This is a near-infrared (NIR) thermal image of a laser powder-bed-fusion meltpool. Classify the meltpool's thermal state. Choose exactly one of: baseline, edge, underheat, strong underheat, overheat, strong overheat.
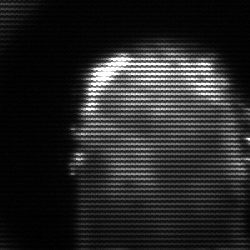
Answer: baseline